Question: I have problem using Tomcat v.7.0 on Eclipse on Mac OS X 10.8.2.
I assume the problem is that I have another older version of Tomcat running on the same notebook. But I'm unable to find it and close it / kill it.
When I try to start Tomcat on Eclipse then I get following error:
'''
Nov 10, 2012 2:45:45 PM org.apache.catalina.core.StandardServer await
SEVERE: StandardServer.await: create[localhost:8005]:
java.net.BindException: Can't assign requested address
at java.net.PlainSocketImpl.socketBind(Native Method)
at java.net.PlainSocketImpl.bind(PlainSocketImpl.java:383)
at java.net.ServerSocket.bind(ServerSocket.java:328)
at java.net.ServerSocket.<init>(ServerSocket.java:194)
at org.apache.catalina.core.StandardServer.await(StandardServer.java:427)
at org.apache.catalina.startup.Catalina.await(Catalina.java:766)
at org.apache.catalina.startup.Catalina.start(Catalina.java:712)
at sun.reflect.NativeMethodAccessorImpl.invoke0(Native Method)
at sun.reflect.NativeMethodAccessorImpl.invoke(NativeMethodAccessorImpl.java:39)
at sun.reflect.DelegatingMethodAccessorImpl.invoke(DelegatingMethodAccessorImpl.java:25)
at java.lang.reflect.Method.invoke(Method.java:597)
at org.apache.catalina.startup.Bootstrap.start(Bootstrap.java:322)
at org.apache.catalina.startup.Bootstrap.main(Bootstrap.java:451)
'''
Full log is below.
I tried with spotlight and with program Find Any File (<URL> to find where my Tomcat installations are. I looked for keyword 'catalina.sh' and I deleted all the parent folders for these findings.
I also deleted my eclipse workspace and reinstalled eclipse. Booted my notebook. Didn't help.
When I did a port scan then it didn't reveal anything. See screenshot:

Please advise how should I find out what's bugging Tomcat and how should I remove it.
(I'm new to Java EE and Mac OSX)
'''
Nov 10, 2012 2:45:44 PM org.apache.catalina.core.AprLifecycleListener init
INFO: The APR based Apache Tomcat Native library which allows optimal performance in production environments was not found on the java.library.path: .:/Library/Java/Extensions:/System/Library/Java/Extensions:/usr/lib/java
Nov 10, 2012 2:45:44 PM org.apache.coyote.AbstractProtocol init
INFO: Initializing ProtocolHandler ["http-bio-8080"]
Nov 10, 2012 2:45:44 PM org.apache.coyote.AbstractProtocol init
INFO: Initializing ProtocolHandler ["ajp-bio-8009"]
Nov 10, 2012 2:45:44 PM org.apache.catalina.startup.Catalina load
INFO: Initialization processed in 1553 ms
Nov 10, 2012 2:45:44 PM org.apache.catalina.core.StandardService startInternal
INFO: Starting service Catalina
Nov 10, 2012 2:45:44 PM org.apache.catalina.core.StandardEngine startInternal
INFO: Starting Servlet Engine: Apache Tomcat/7.0.32
Nov 10, 2012 2:45:45 PM org.apache.coyote.AbstractProtocol start
INFO: Starting ProtocolHandler ["http-bio-8080"]
Nov 10, 2012 2:45:45 PM org.apache.coyote.AbstractProtocol start
INFO: Starting ProtocolHandler ["ajp-bio-8009"]
Nov 10, 2012 2:45:45 PM org.apache.catalina.startup.Catalina start
INFO: Server startup in 719 ms
Nov 10, 2012 2:45:45 PM org.apache.catalina.core.StandardServer await
SEVERE: StandardServer.await: create[localhost:8005]:
java.net.BindException: Can't assign requested address
at java.net.PlainSocketImpl.socketBind(Native Method)
at java.net.PlainSocketImpl.bind(PlainSocketImpl.java:383)
at java.net.ServerSocket.bind(ServerSocket.java:328)
at java.net.ServerSocket.<init>(ServerSocket.java:194)
at org.apache.catalina.core.StandardServer.await(StandardServer.java:427)
at org.apache.catalina.startup.Catalina.await(Catalina.java:766)
at org.apache.catalina.startup.Catalina.start(Catalina.java:712)
at sun.reflect.NativeMethodAccessorImpl.invoke0(Native Method)
at sun.reflect.NativeMethodAccessorImpl.invoke(NativeMethodAccessorImpl.java:39)
at sun.reflect.DelegatingMethodAccessorImpl.invoke(DelegatingMethodAccessorImpl.java:25)
at java.lang.reflect.Method.invoke(Method.java:597)
at org.apache.catalina.startup.Bootstrap.start(Bootstrap.java:322)
at org.apache.catalina.startup.Bootstrap.main(Bootstrap.java:451)
Nov 10, 2012 2:45:45 PM org.apache.coyote.AbstractProtocol pause
INFO: Pausing ProtocolHandler ["http-bio-8080"]
Nov 10, 2012 2:45:47 PM org.apache.coyote.AbstractProtocol pause
INFO: Pausing ProtocolHandler ["ajp-bio-8009"]
Nov 10, 2012 2:45:49 PM org.apache.catalina.core.StandardService stopInternal
INFO: Stopping service Catalina
Nov 10, 2012 2:45:49 PM org.apache.coyote.AbstractProtocol stop
INFO: Stopping ProtocolHandler ["http-bio-8080"]
Nov 10, 2012 2:45:51 PM org.apache.coyote.AbstractProtocol stop
INFO: Stopping ProtocolHandler ["ajp-bio-8009"]
Nov 10, 2012 2:45:53 PM org.apache.coyote.AbstractProtocol destroy
INFO: Destroying ProtocolHandler ["http-bio-8080"]
Nov 10, 2012 2:45:53 PM org.apache.coyote.AbstractProtocol destroy
INFO: Destroying ProtocolHandler ["ajp-bio-8009"]
'''
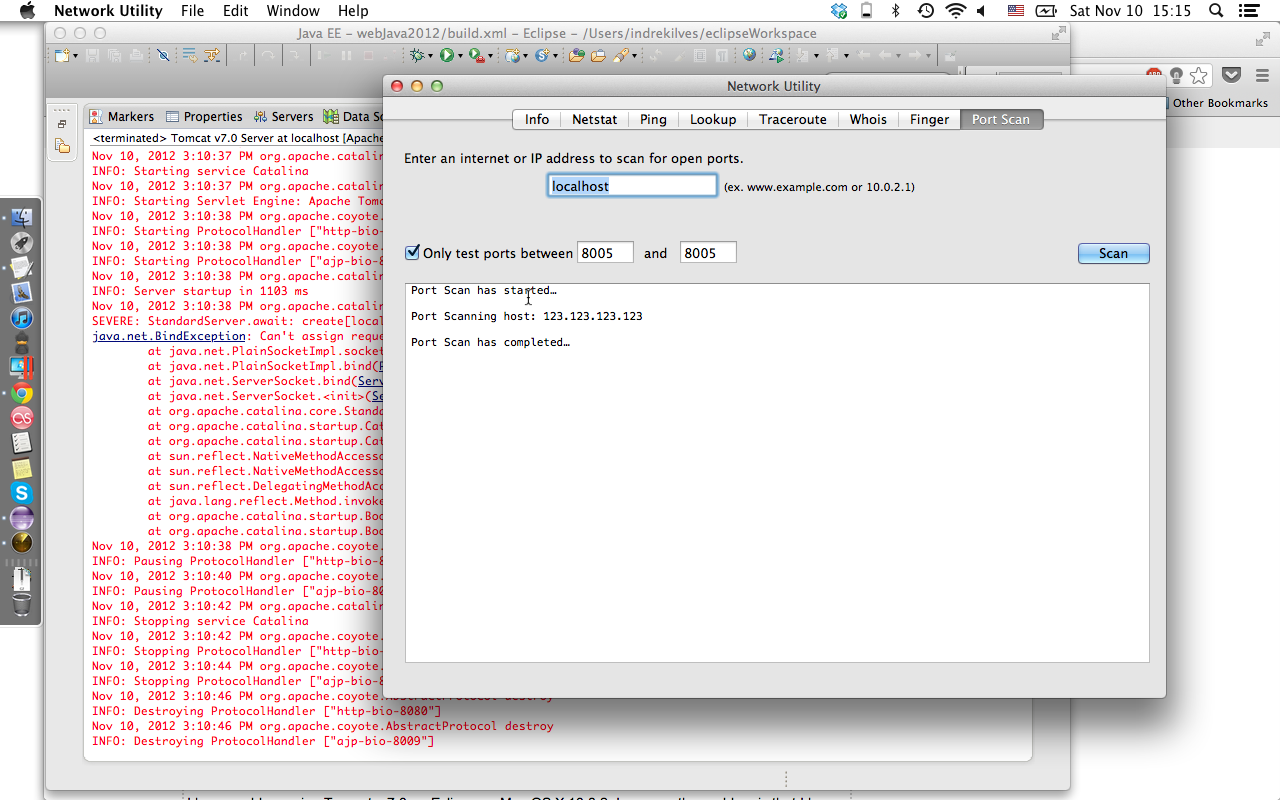
Answer: You have something already running on the same port you are trying to start Tomcat on.
'''
sudo lsof -i :8080 # checks port 80
'''
The default is 8080, it's set in server.xml in the Tomcat conf directory.